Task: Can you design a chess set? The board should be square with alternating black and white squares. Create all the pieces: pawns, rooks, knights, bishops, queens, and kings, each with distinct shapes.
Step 491:
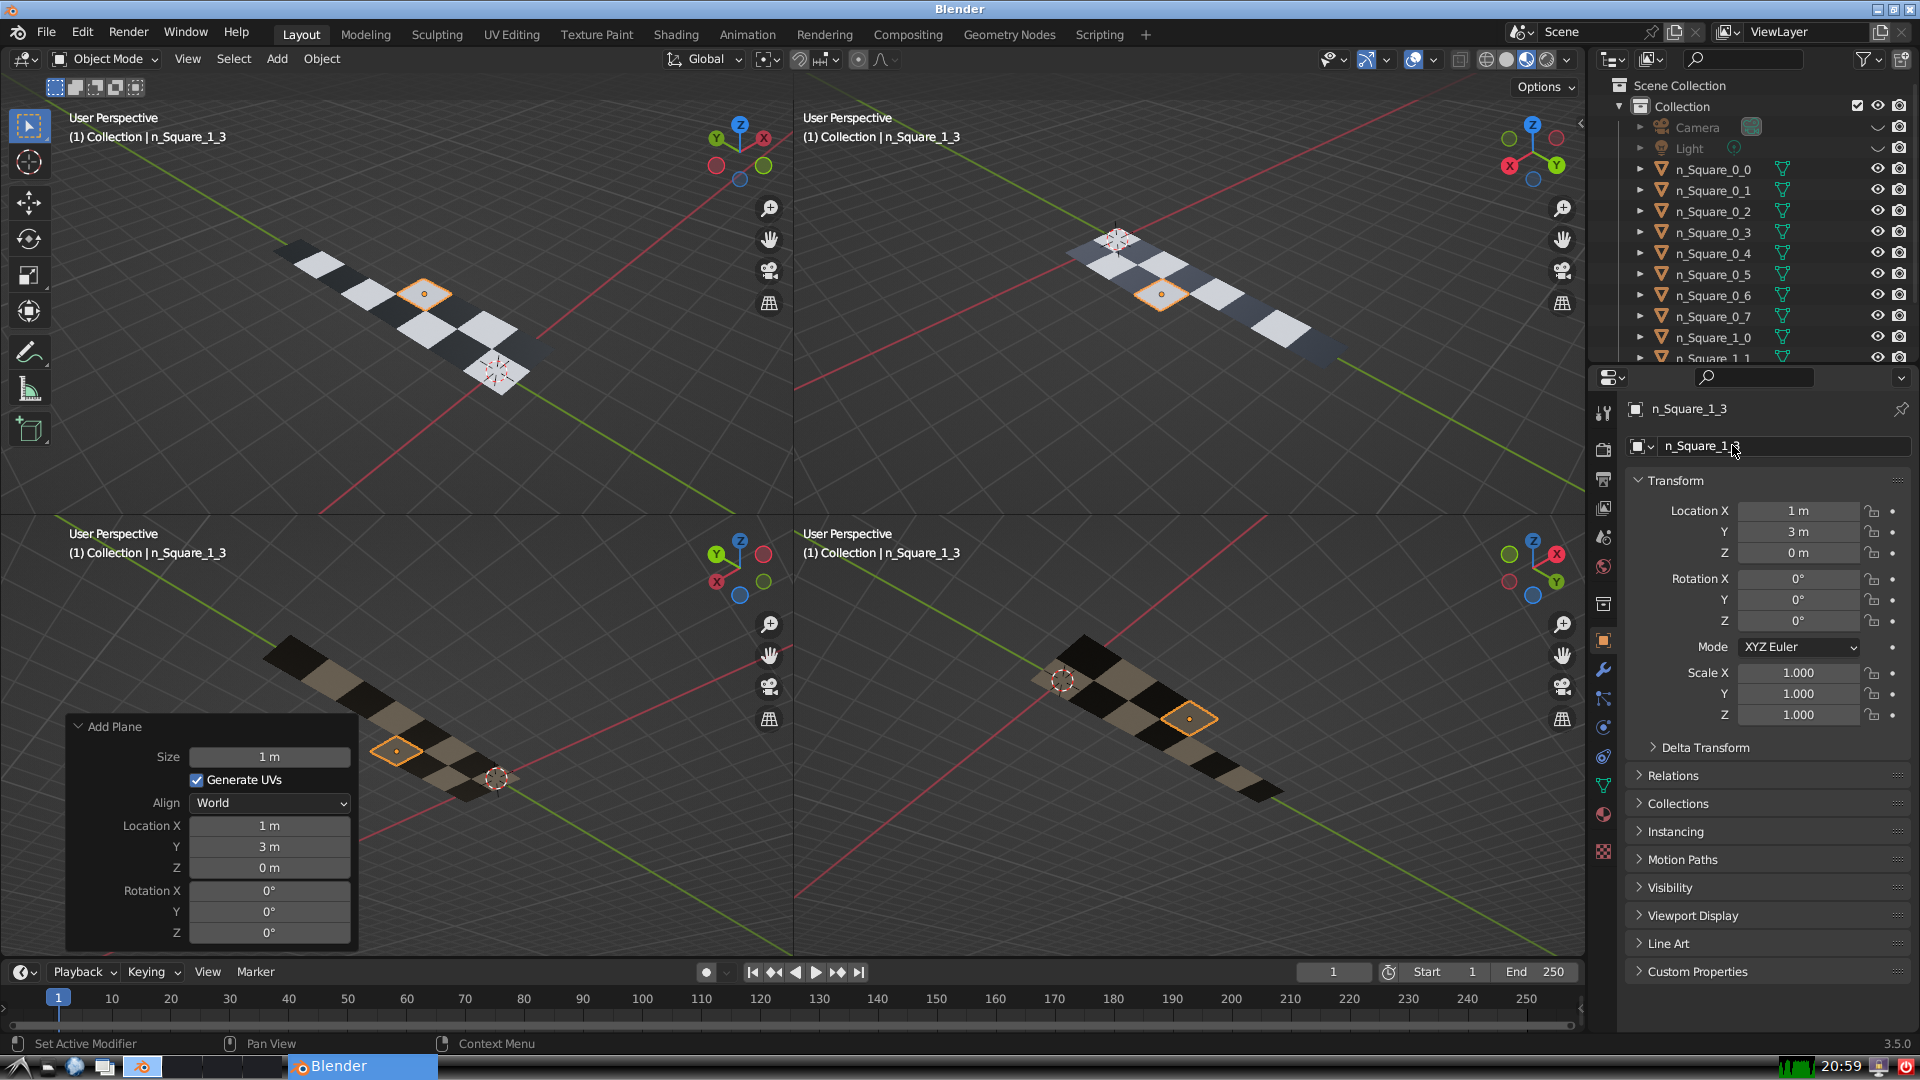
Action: {"mouse_move": [1603, 815]}